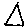
Label: triangle